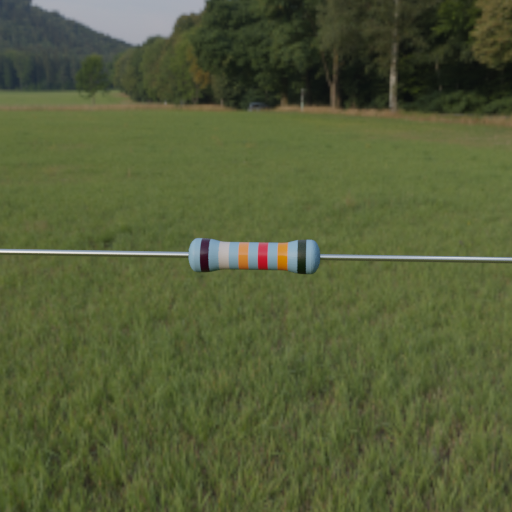
Resistor colour bands (in order): black, silver, orange, red, orange, black